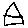
Label: house